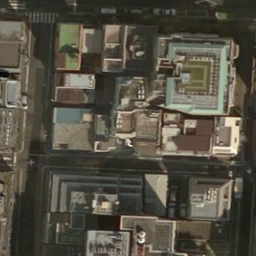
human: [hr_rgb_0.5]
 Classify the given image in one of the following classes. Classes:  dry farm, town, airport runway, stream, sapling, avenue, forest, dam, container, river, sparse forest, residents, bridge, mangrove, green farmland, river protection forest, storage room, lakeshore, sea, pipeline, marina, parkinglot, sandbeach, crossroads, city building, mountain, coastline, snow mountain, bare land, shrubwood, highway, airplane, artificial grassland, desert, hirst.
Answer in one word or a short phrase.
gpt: city building